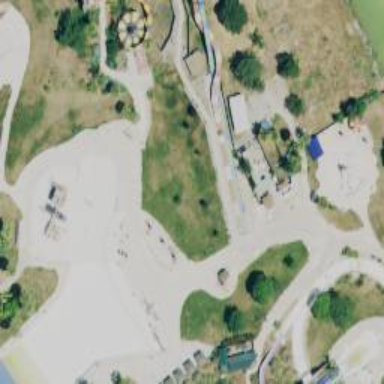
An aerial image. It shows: Water slide attraction.